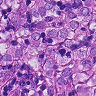
Metastatic tissue present: yes